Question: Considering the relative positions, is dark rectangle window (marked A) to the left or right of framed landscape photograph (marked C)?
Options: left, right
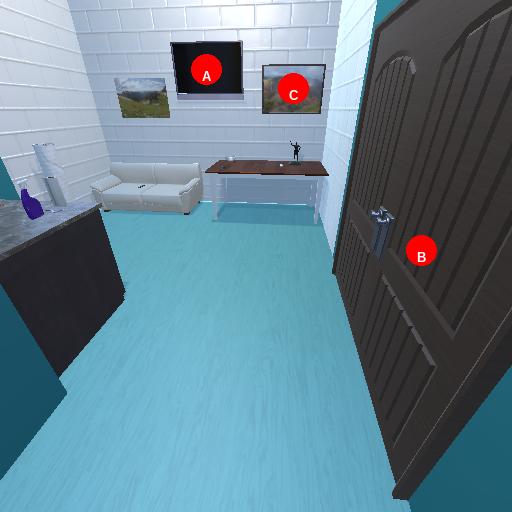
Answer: left